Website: walmart
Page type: billing-address
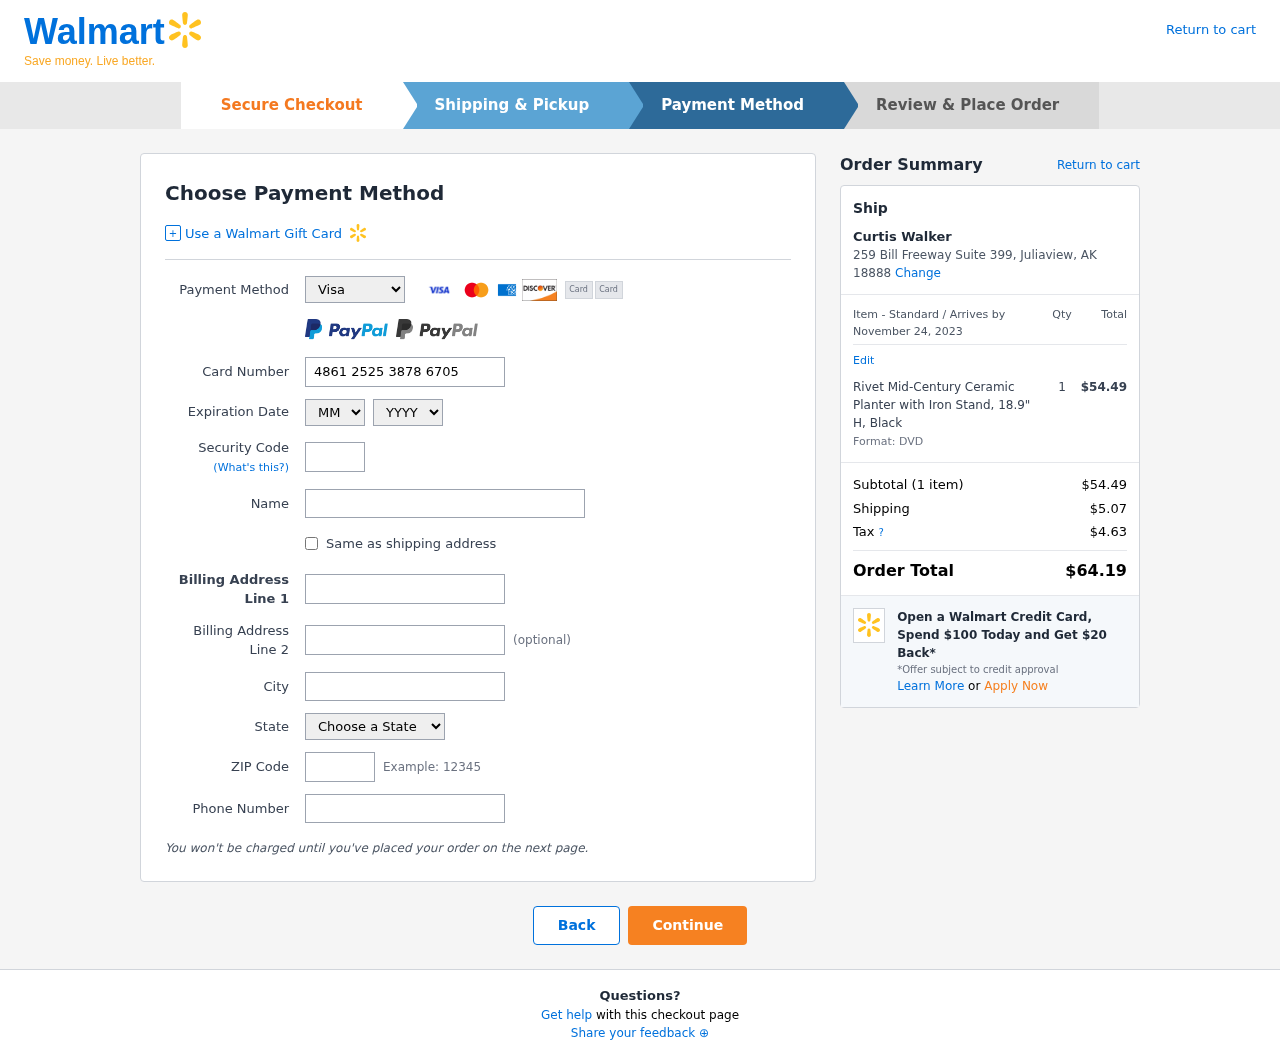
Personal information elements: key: PII_CARD_CVV
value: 878
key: PII_CARD_EXPIRY_MONTH
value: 06
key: PII_CARD_EXPIRY_YEAR
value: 27
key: PII_CARD_NUMBER
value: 4861 2525 3878 6705
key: PII_CARD_TYPE
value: Visa
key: PII_CITY
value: Juliaview
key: PII_CITY_STATE_ZIP
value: Juliaview, AK 18888
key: PII_FULLNAME
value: Curtis Walker
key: PII_PHONE
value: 7865529897
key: PII_POSTCODE
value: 18888
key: PII_STATE
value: Alaska
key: PII_STREET
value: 259 Bill Freeway Suite 399
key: PII_STREET2
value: Apt. 136
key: PII_FULLNAME2
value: Curtis Walker
Product elements: key: PRODUCT1_NAME
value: Rivet Mid-Century Ceramic Planter with Iron Stand, 18.9" H, Black
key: PRODUCT1_PRICE
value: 54.49
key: PRODUCT1_QUANTITY
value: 1
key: PRODUCT1_DESC
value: Format: DVD
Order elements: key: ORDER_DELIVERY_DATE
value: November 24, 2023
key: ORDER_NUM_ITEMS
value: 1
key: ORDER_SUBTOTAL
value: $54.49
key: ORDER_SHIPPING_COST
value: $5.07
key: ORDER_TAX
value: $4.63
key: ORDER_TOTAL
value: $64.19